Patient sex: M
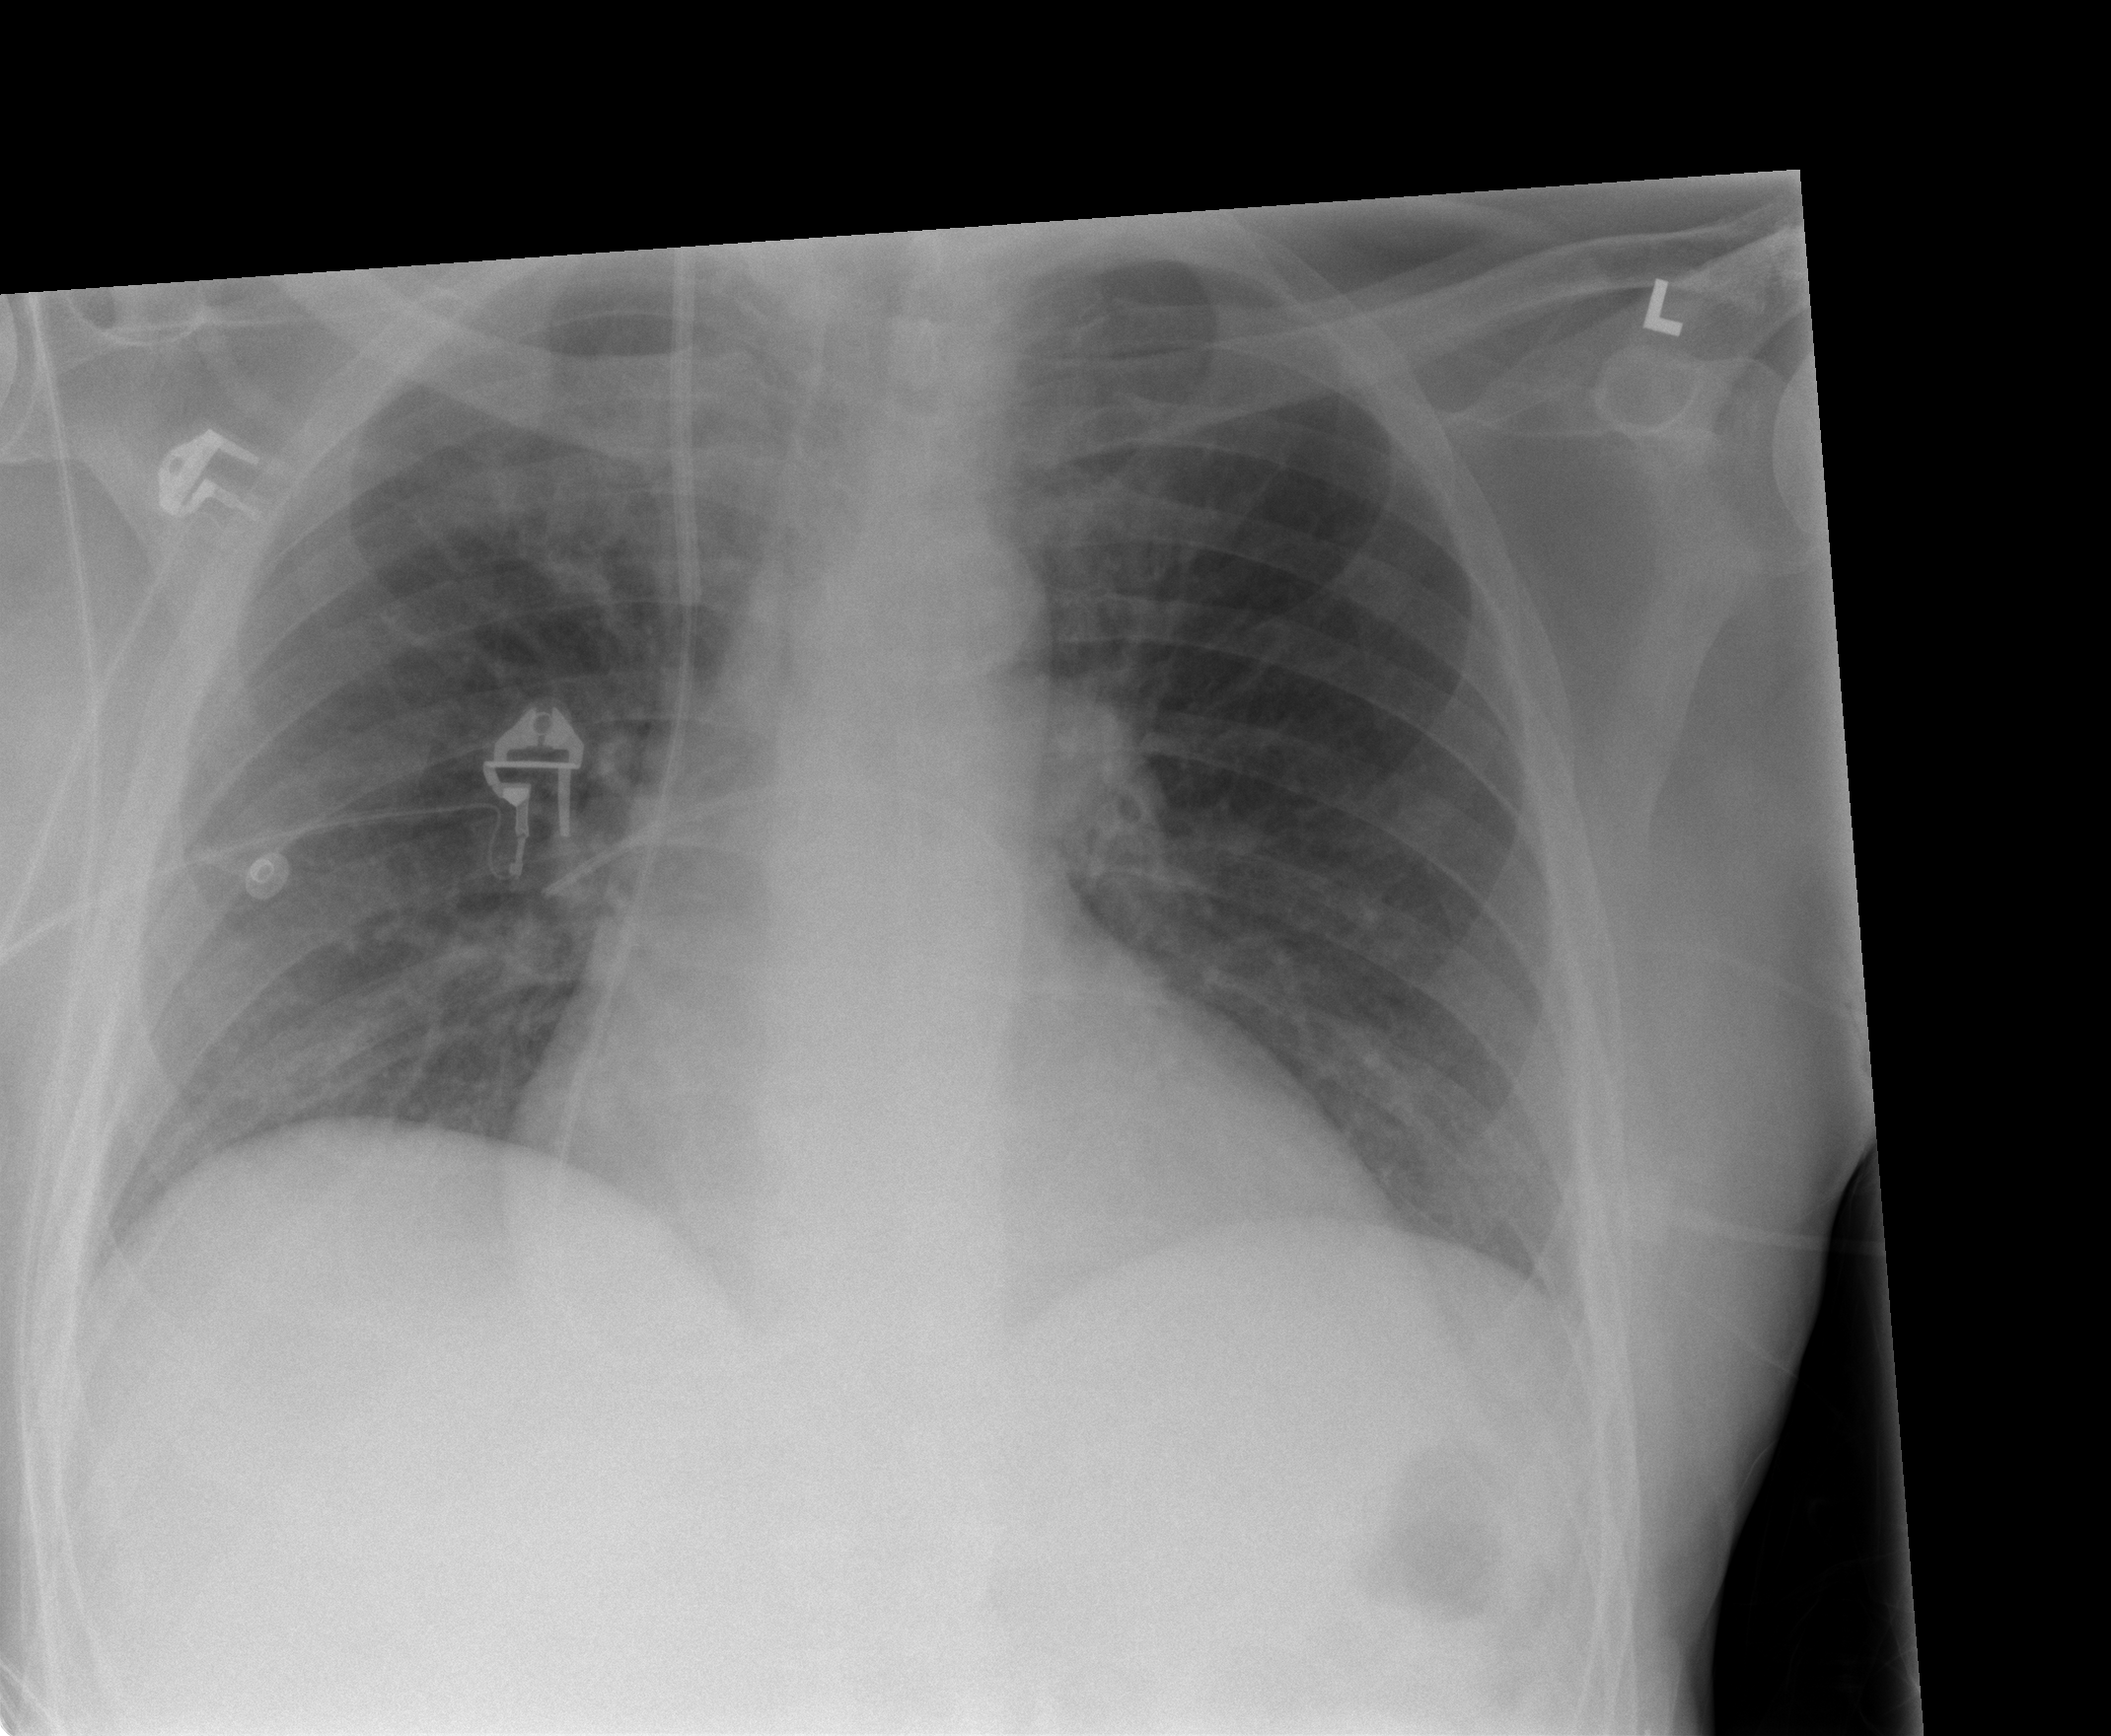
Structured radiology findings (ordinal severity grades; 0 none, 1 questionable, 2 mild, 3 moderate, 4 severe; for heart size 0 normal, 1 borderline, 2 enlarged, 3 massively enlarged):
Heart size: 0
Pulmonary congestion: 1
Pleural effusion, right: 0
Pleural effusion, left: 0
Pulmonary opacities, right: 0
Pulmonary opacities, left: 0
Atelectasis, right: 0
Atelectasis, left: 0